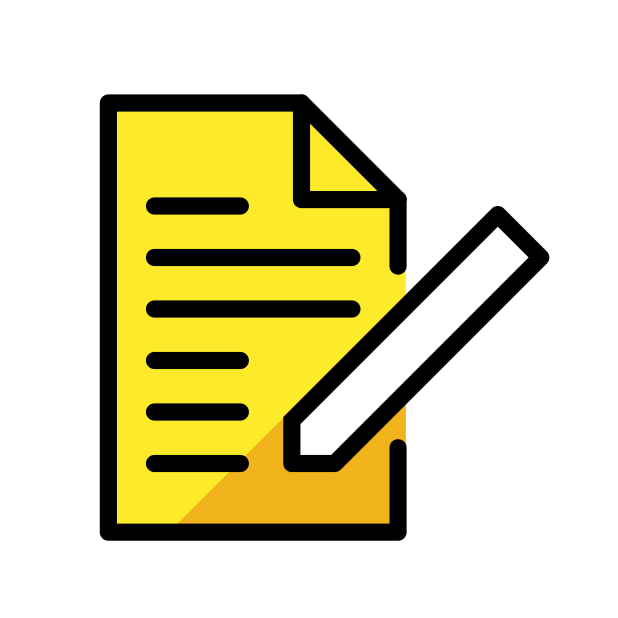
compose